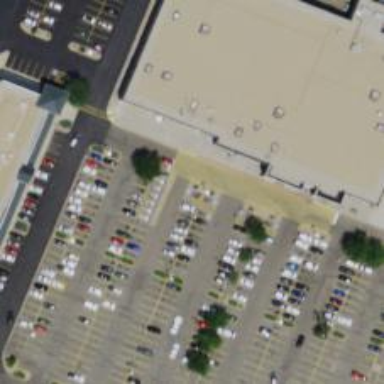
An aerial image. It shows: Parking space.